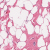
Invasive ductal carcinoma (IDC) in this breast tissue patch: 0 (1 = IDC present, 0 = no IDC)